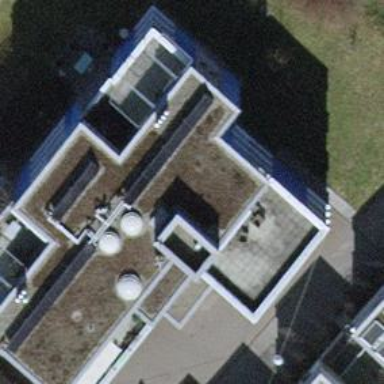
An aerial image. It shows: Flat-roofed building.